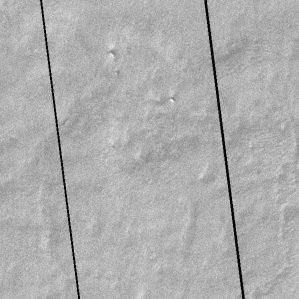
Label: frost